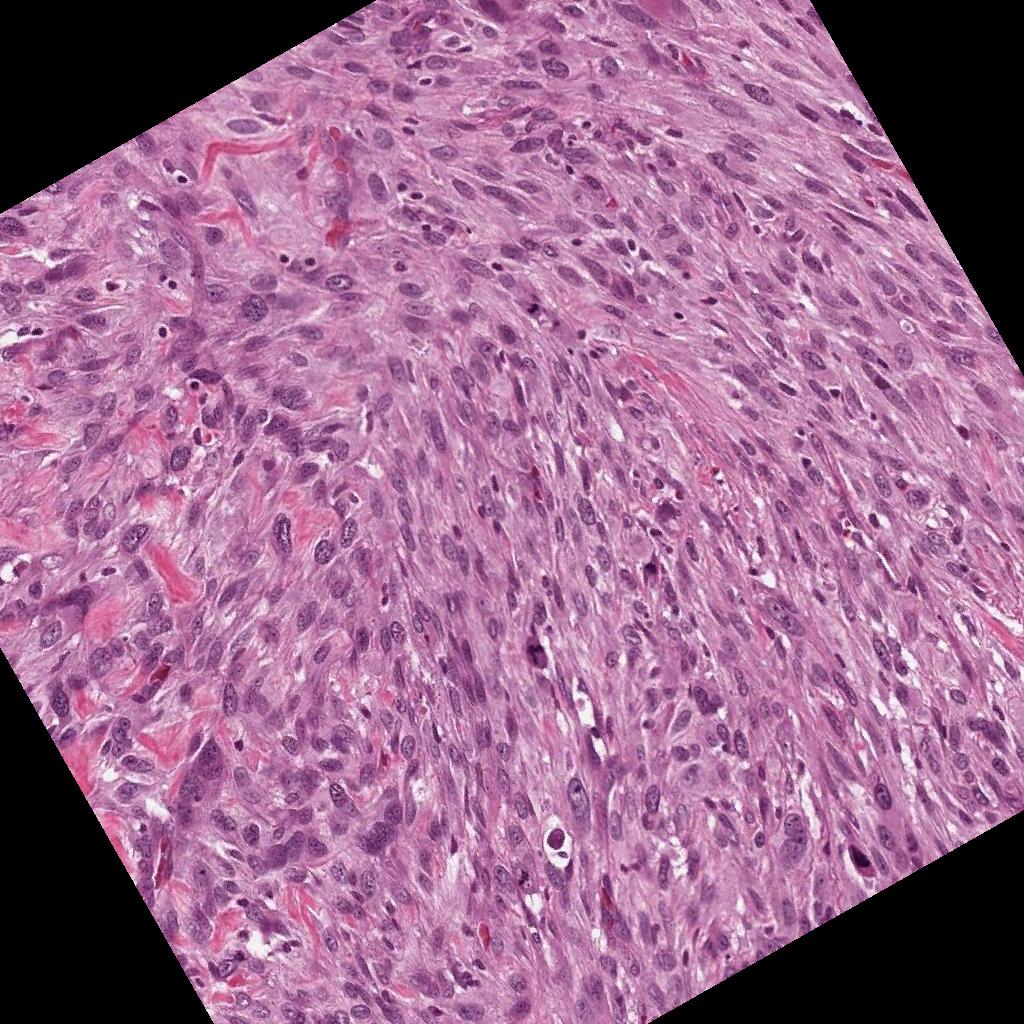
Label: Viable